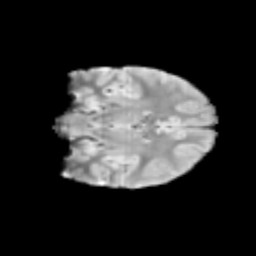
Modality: T2w
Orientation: coronal
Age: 11
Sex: male
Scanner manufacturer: siemens
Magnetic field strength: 3 T
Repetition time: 3.8 s
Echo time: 0.07 s